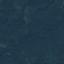
Land use / land cover class: Forest